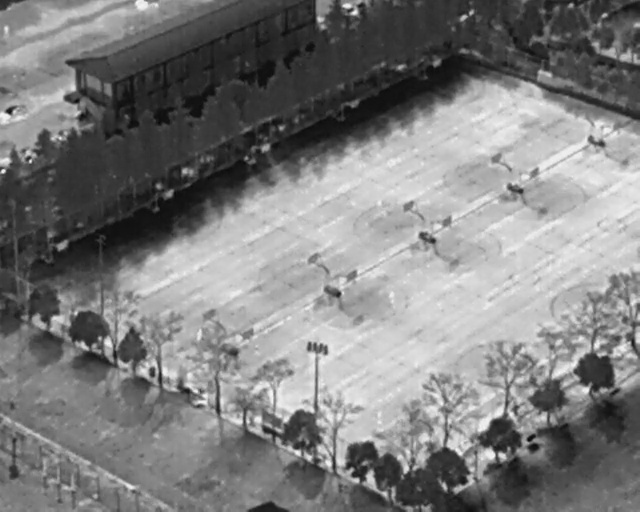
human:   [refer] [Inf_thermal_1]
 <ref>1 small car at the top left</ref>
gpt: <box>[[0, 20, 3, 24, 157]]</box>

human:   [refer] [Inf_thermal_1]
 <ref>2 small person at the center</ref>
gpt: <box>[[58, 39, 60, 40, 2], [59, 57, 62, 58, 2]]</box>

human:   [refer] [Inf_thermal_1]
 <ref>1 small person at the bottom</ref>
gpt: <box>[[58, 80, 60, 82, 2]]</box>